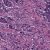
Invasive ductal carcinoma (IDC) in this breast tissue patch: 1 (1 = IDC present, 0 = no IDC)